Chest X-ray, PA view. Patient: 55 years old, sex M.
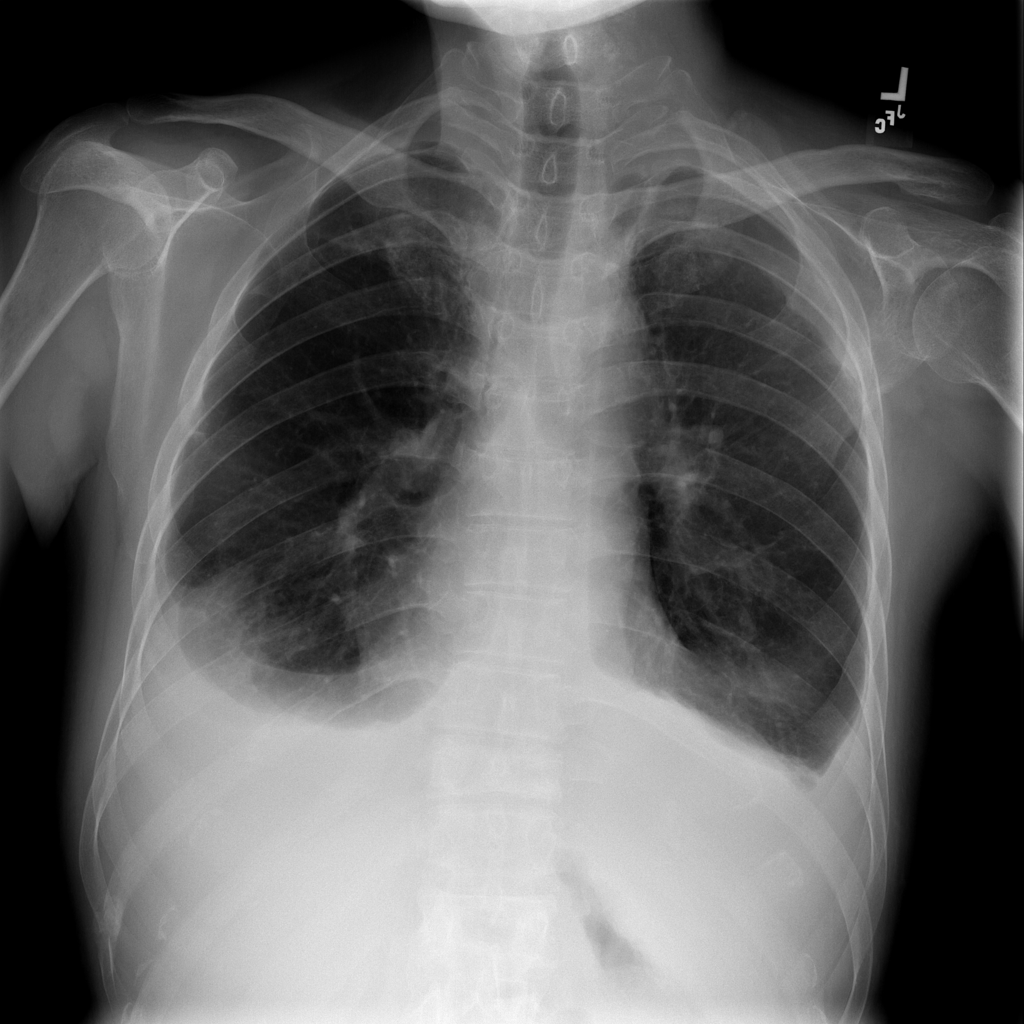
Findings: Effusion